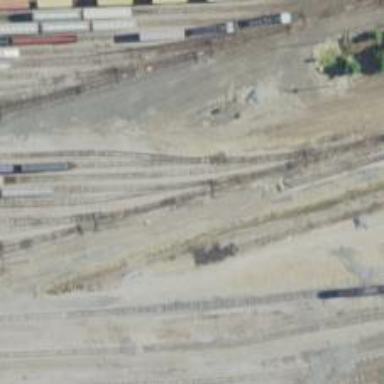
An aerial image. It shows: Railway yard.